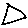
Label: triangle